The image is the raw time-domain waveform of a rolling-element bearing's vibration signal. Classify the bearing condition as one of: normal, inner_race, outer_race, ball.
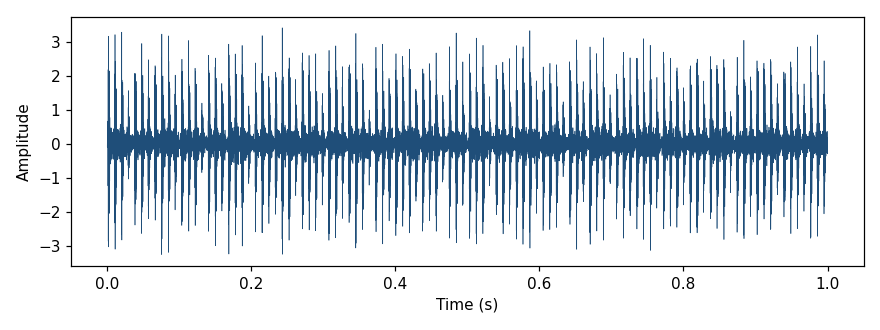
Answer: outer_race